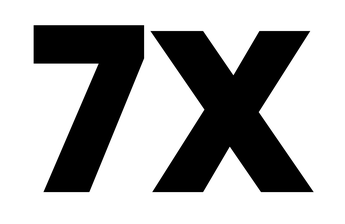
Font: Poppins-ExtraBold